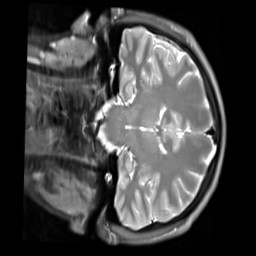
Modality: PDw
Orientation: coronal
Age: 23
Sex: male
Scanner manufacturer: siemens
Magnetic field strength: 3 T
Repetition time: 11.88 s
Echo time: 0.014 s